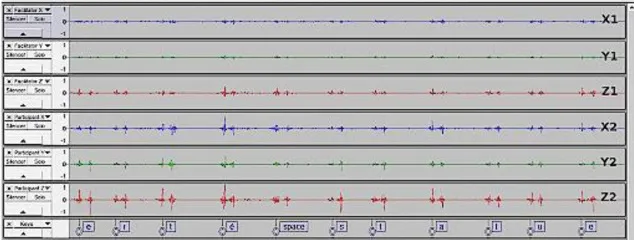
Accelerometric signals displayed with Audacity (on X1, Y1, and Z1 axes for the facilitator and X2, Y2, and Z2 axes for the participant).
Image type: electrography (ekg)